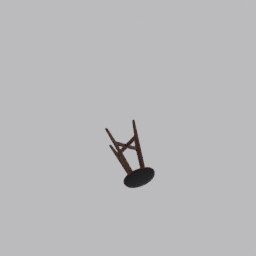
Label: furniture